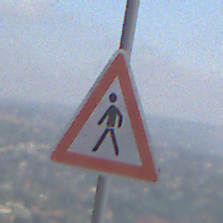
Verkehrszeichen: FussgaengerRechts
Umgebung: Outdoor, Nature
Tageszeit: Midday
Wetter: PartlyCloudy
Licht: Natural
Jahreszeit: NotSpecified
Kontrast: HighContrast